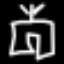
Label: pants